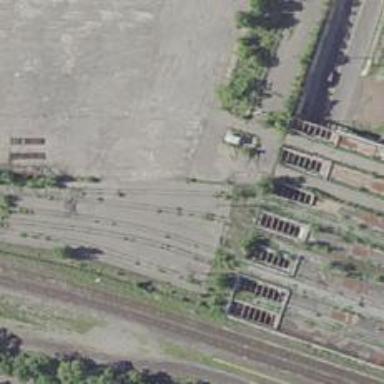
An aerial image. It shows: Abandoned railway yard is depicted.